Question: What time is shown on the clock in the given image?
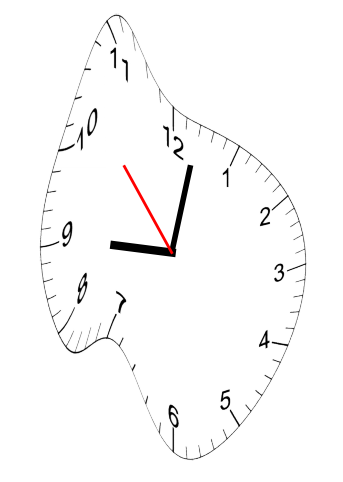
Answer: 09:01:53